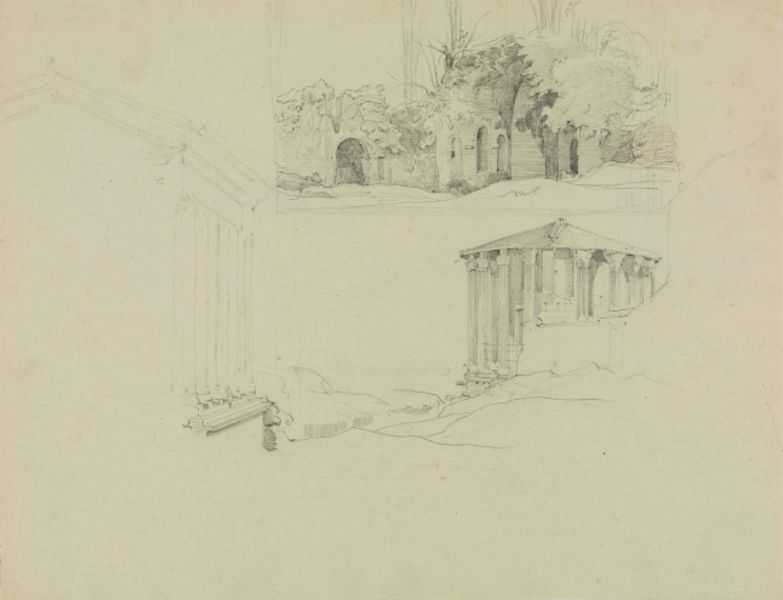
Titel: Der so genannte Tempel der Fortuna Virilis und der so genannte Vestatempel zu Rom, darüber ein Teil der Maxentiusbasilika
Künstler: Ernst Fries
Standort: Karlsruhe
Institution: Staatliche Kunsthalle Karlsruhe
Schlagwörter: baum, berg, felsen, laub, schatten, bäume, gelb, landschaft, äste, fenster, grau, hell, skizze, straße, säule, säulen, tür, weiss, zeichnung, dach, gebäude, haus, weg, wiese, architektur, stein, bild, hügel, natur, büsche, sträucher, land, blatt, pflanzen, wald, rund, turm, papier, ansicht, bogen, fassade, perspektive, vedute, studie, abstrakt, berge, fels, giebel, mauer, graphik, rundbogen, romantik, treppen, durchgang, tor, bögen, eingang, ruine, gewölbe, antike, kohle, moos, draußen, schwarz weiß, bleistift, ruinen, entwurf, stift, kapitelle, bleistiftzeichnung, rom, kapitell, studien, portal, römer, sims, mauern, antik, griechen, griechisch, rundbögen, griechenland, tempel, pavillon, rundtempel, dorisch, postament, skizzen, klassik, pavillion, minerva, pagode, schrein, römisch, forum romanum, akropolis, bauwerk, architekturzeichnung, zeichung, graphit, torbögen, rundbau, tempietto, therme, bäumen, klassizsmus, schreine, entwurft, we, griechischer tempel, stif, vespa, rouine, gibes, überwuchs